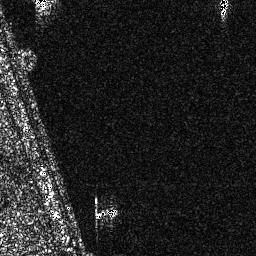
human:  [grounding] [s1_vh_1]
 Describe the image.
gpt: In the satellite image, there is  <ref>1 small ship </ref> <box>[[36, 80, 46, 85, 0]]</box> located at bottom.